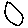
Label: circle